Question: I need to create a clip-path triangle and one of its vertices need to be anchored in the center, and its shape rotates according to the movement of the cursor to form a kind of flashlight, but I am stuck with forming triangular with sides of the equal length and stretching it out to the edges of the screen. Also it's area tends to zero as moving to the middle of top/bottom side of the screen
Here is my code:
'''
<div class="container">
some lorem ipsum here
</div>
'''
'''
/* css */
body{
box-sizing: border-box;
margin:0;
padding:0;
height: 100vh;
width:100vw;
display: flex;
justify-content: center;
align-items: center;
background-color: aliceblue;
}
.container{
font-size: 2rem;
clip-path: polygon(50% 50%,30% 100%,70% 100%);
height: 100%;
width: 100%;
display: flex;
justify-content: center;
align-items: center;
overflow: hidden;
}
'''
'''
//js
let container = document.querySelector(".container");
window.addEventListener("mousemove", (e) => {
console.log(
Math.round((e.pageX / window.innerWidth) * 100),
Math.round((e.pageY / window.innerHeight) * 100)
);
const x = Math.round((e.pageX / window.innerWidth) * 100);
const y = Math.round((e.pageY / window.innerHeight) * 100);
container.style.clipPath = 'polygon(50% 50%,${x}% ${y - 10}%,${x}% ${y + 10}%)';
});
'''

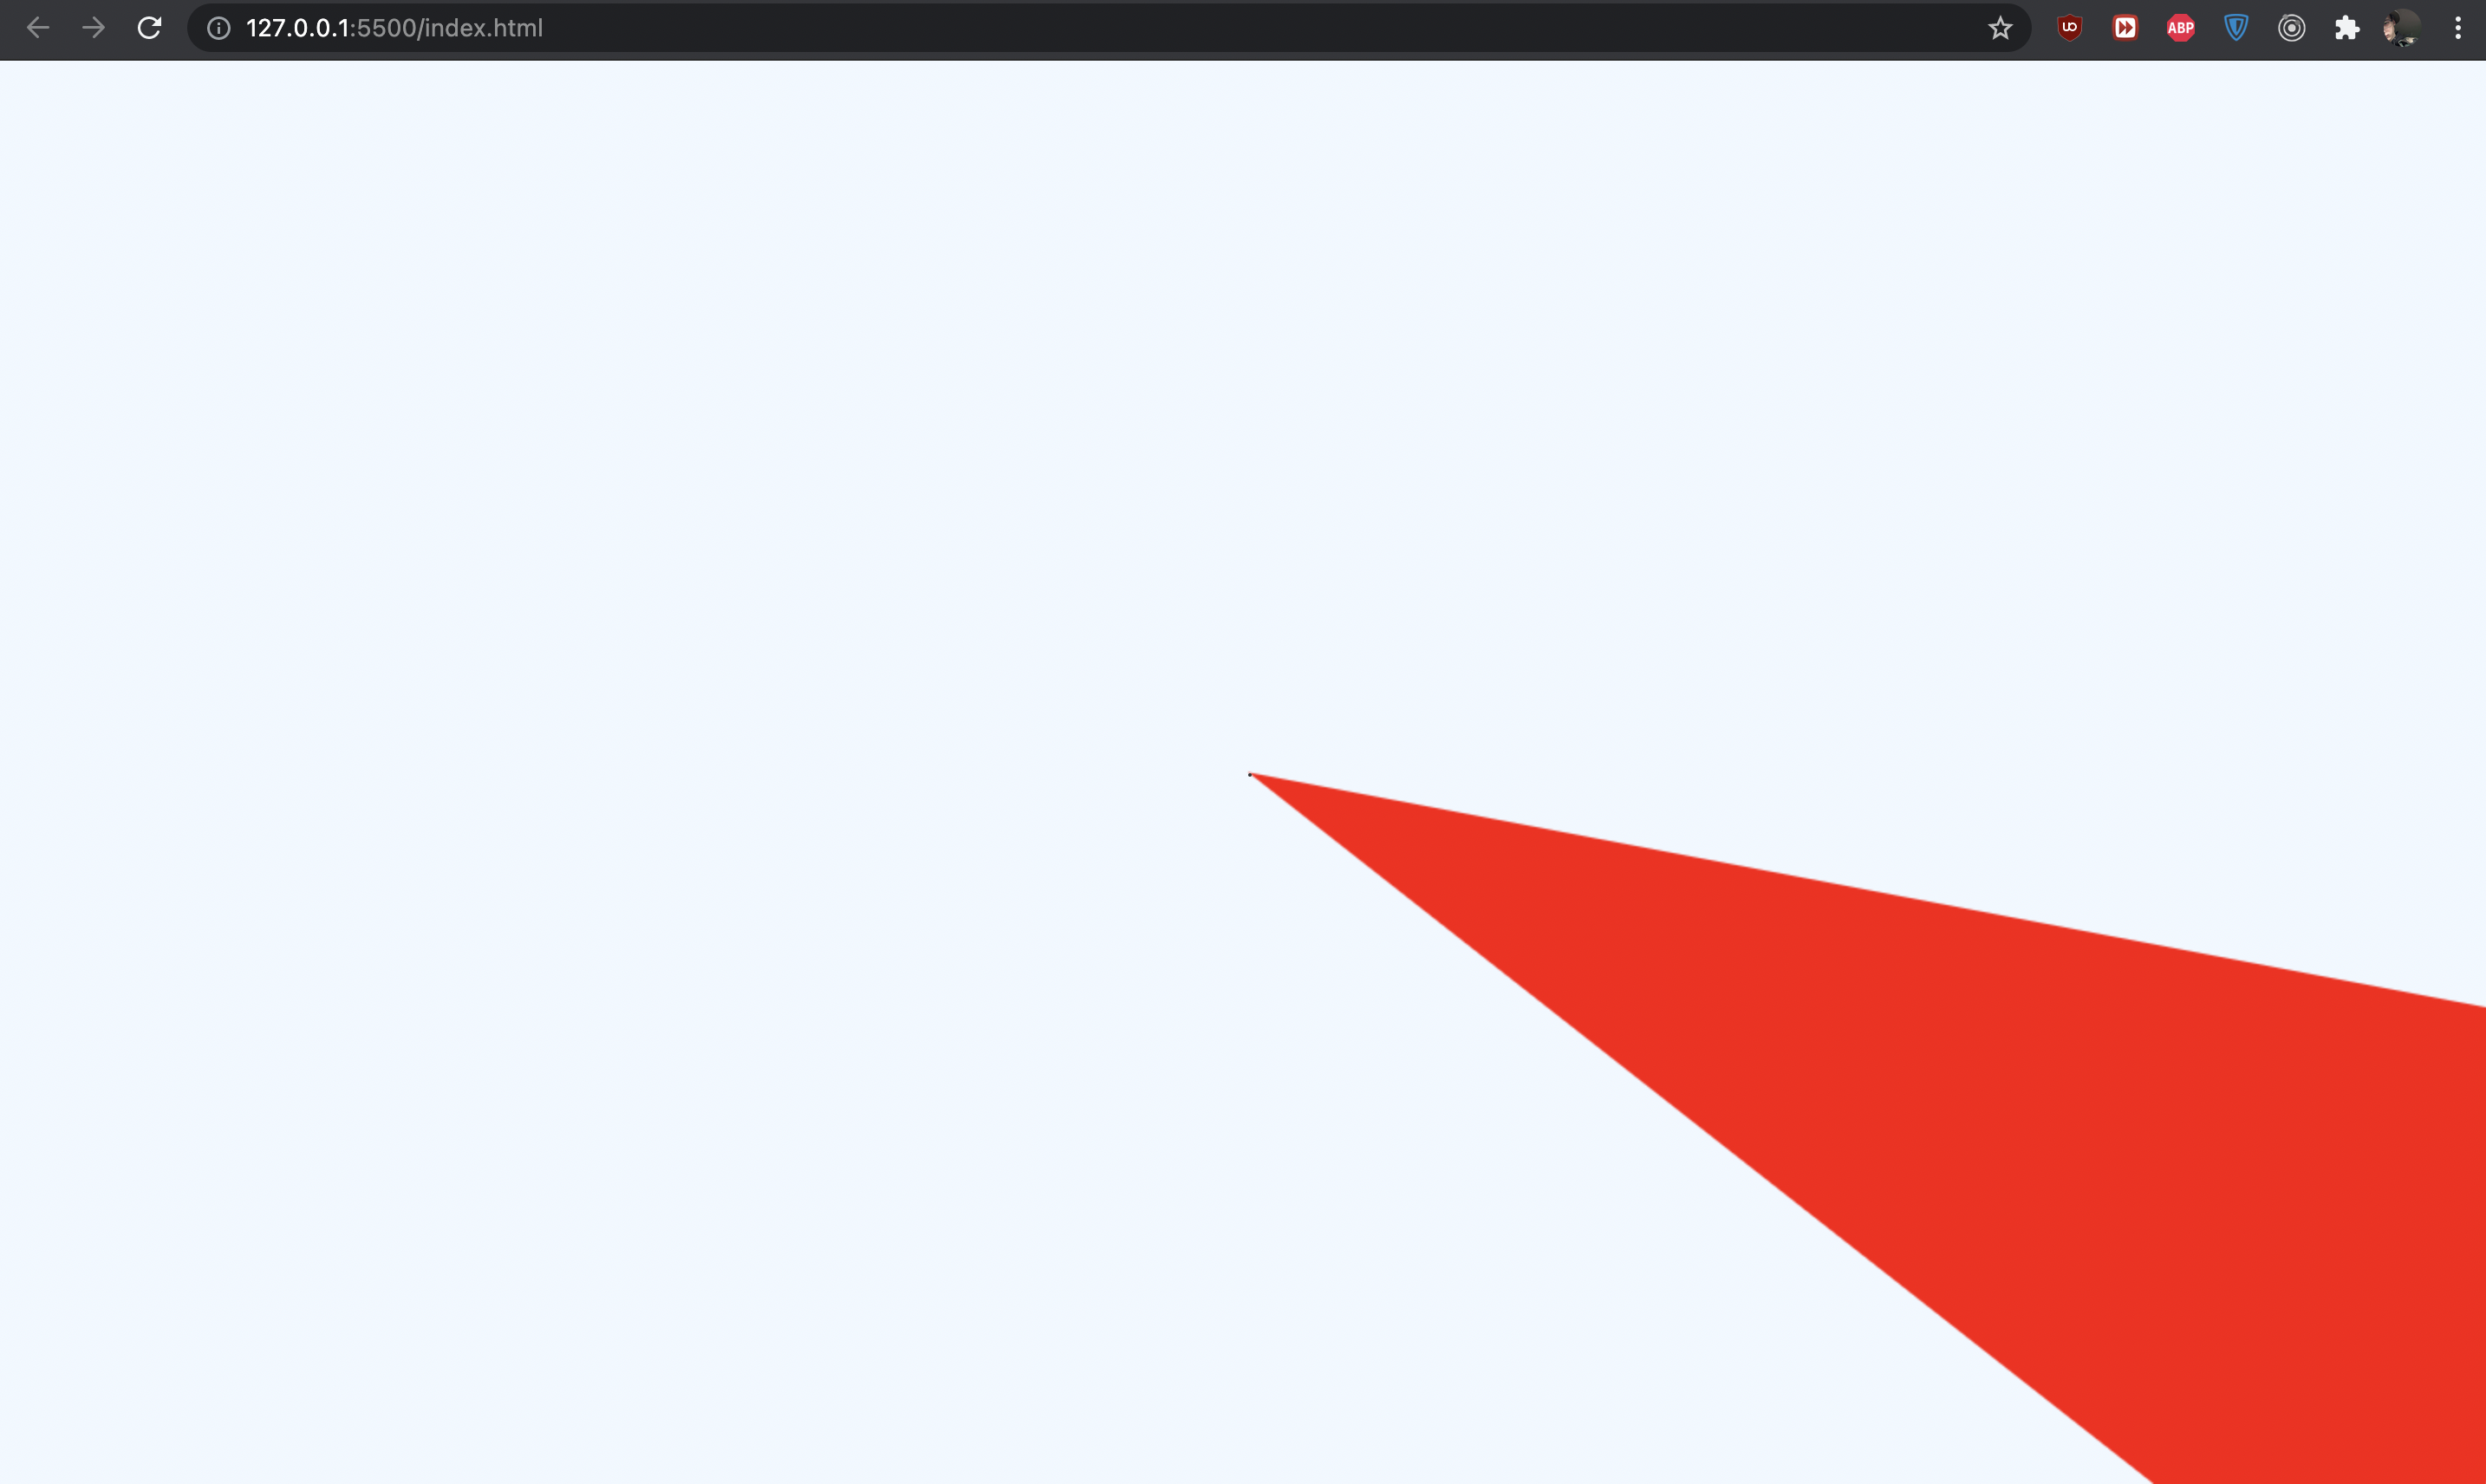
Answer: My math is probably rusty, but something like this may work for you:
'''
var container = document.querySelector(".container");
var rayRadius = 0.3; /* Pi radians */
window.addEventListener("mousemove", (e) => {
let katX = window.innerWidth/2 - e.pageX;
let katY = window.innerHeight/2 - e.pageY;
let atan = Math.atan( katX/katY );
let ray1angle = atan + rayRadius;
let ray2angle = atan - rayRadius;
let cover = Math.max(window.innerWidth, window.innerHeight);
let ray1x = window.innerWidth/2 - Math.sign(katY)*Math.sign(ray1angle)*cover;
let ray1y = window.innerHeight/2 - Math.sign(katY)*1/Math.tan(ray1angle) * Math.sign(ray1angle)*cover;
let ray2x = window.innerWidth/2 - Math.sign(katY)*Math.sign(ray2angle)*cover;
let ray2y = window.innerHeight/2 - Math.sign(katY)*1/Math.tan(ray2angle) * Math.sign(ray2angle)*cover;
container.style.clipPath = 'polygon(50% 50%,${ray1x}px ${ray1y}px,${ray2x}px ${ray2y}px)';
});
'''
'''
body {
box-sizing: border-box;
margin: 0;
padding: 0;
height: 100vh;
width: 100vw;
display: flex;
justify-content: center;
align-items: center;
background-color: aliceblue;
}
.container {
background: rebeccapurple;
font-size: 2rem;
clip-path: polygon(50% 50%, 30% 100%, 70% 100%);
height: 100%;
width: 100%;
display: flex;
justify-content: center;
align-items: center;
overflow: hidden;
}
'''
'''
<div class="container">
some lorem ipsum here
</div>
'''
Also on <URL>.